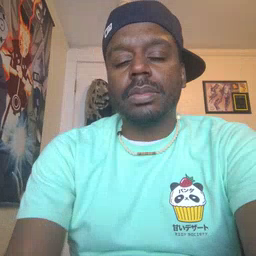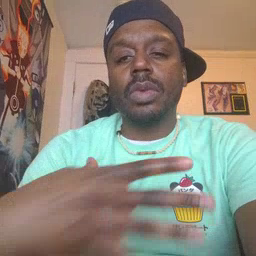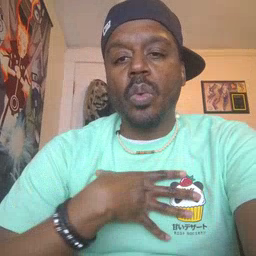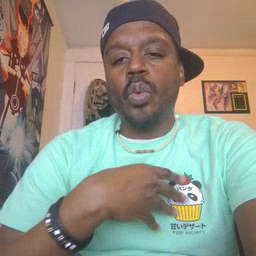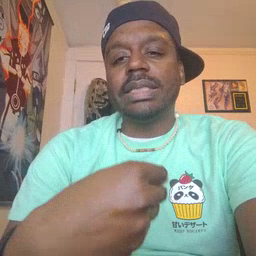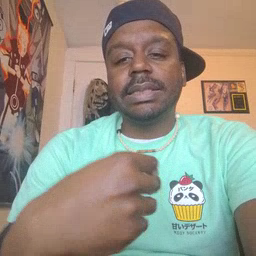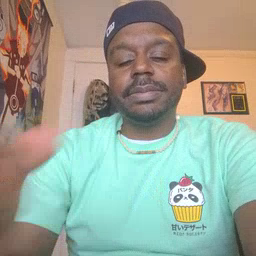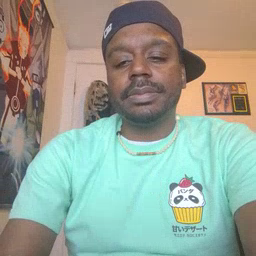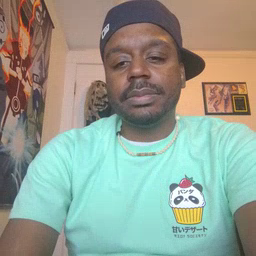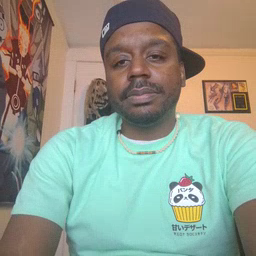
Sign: white